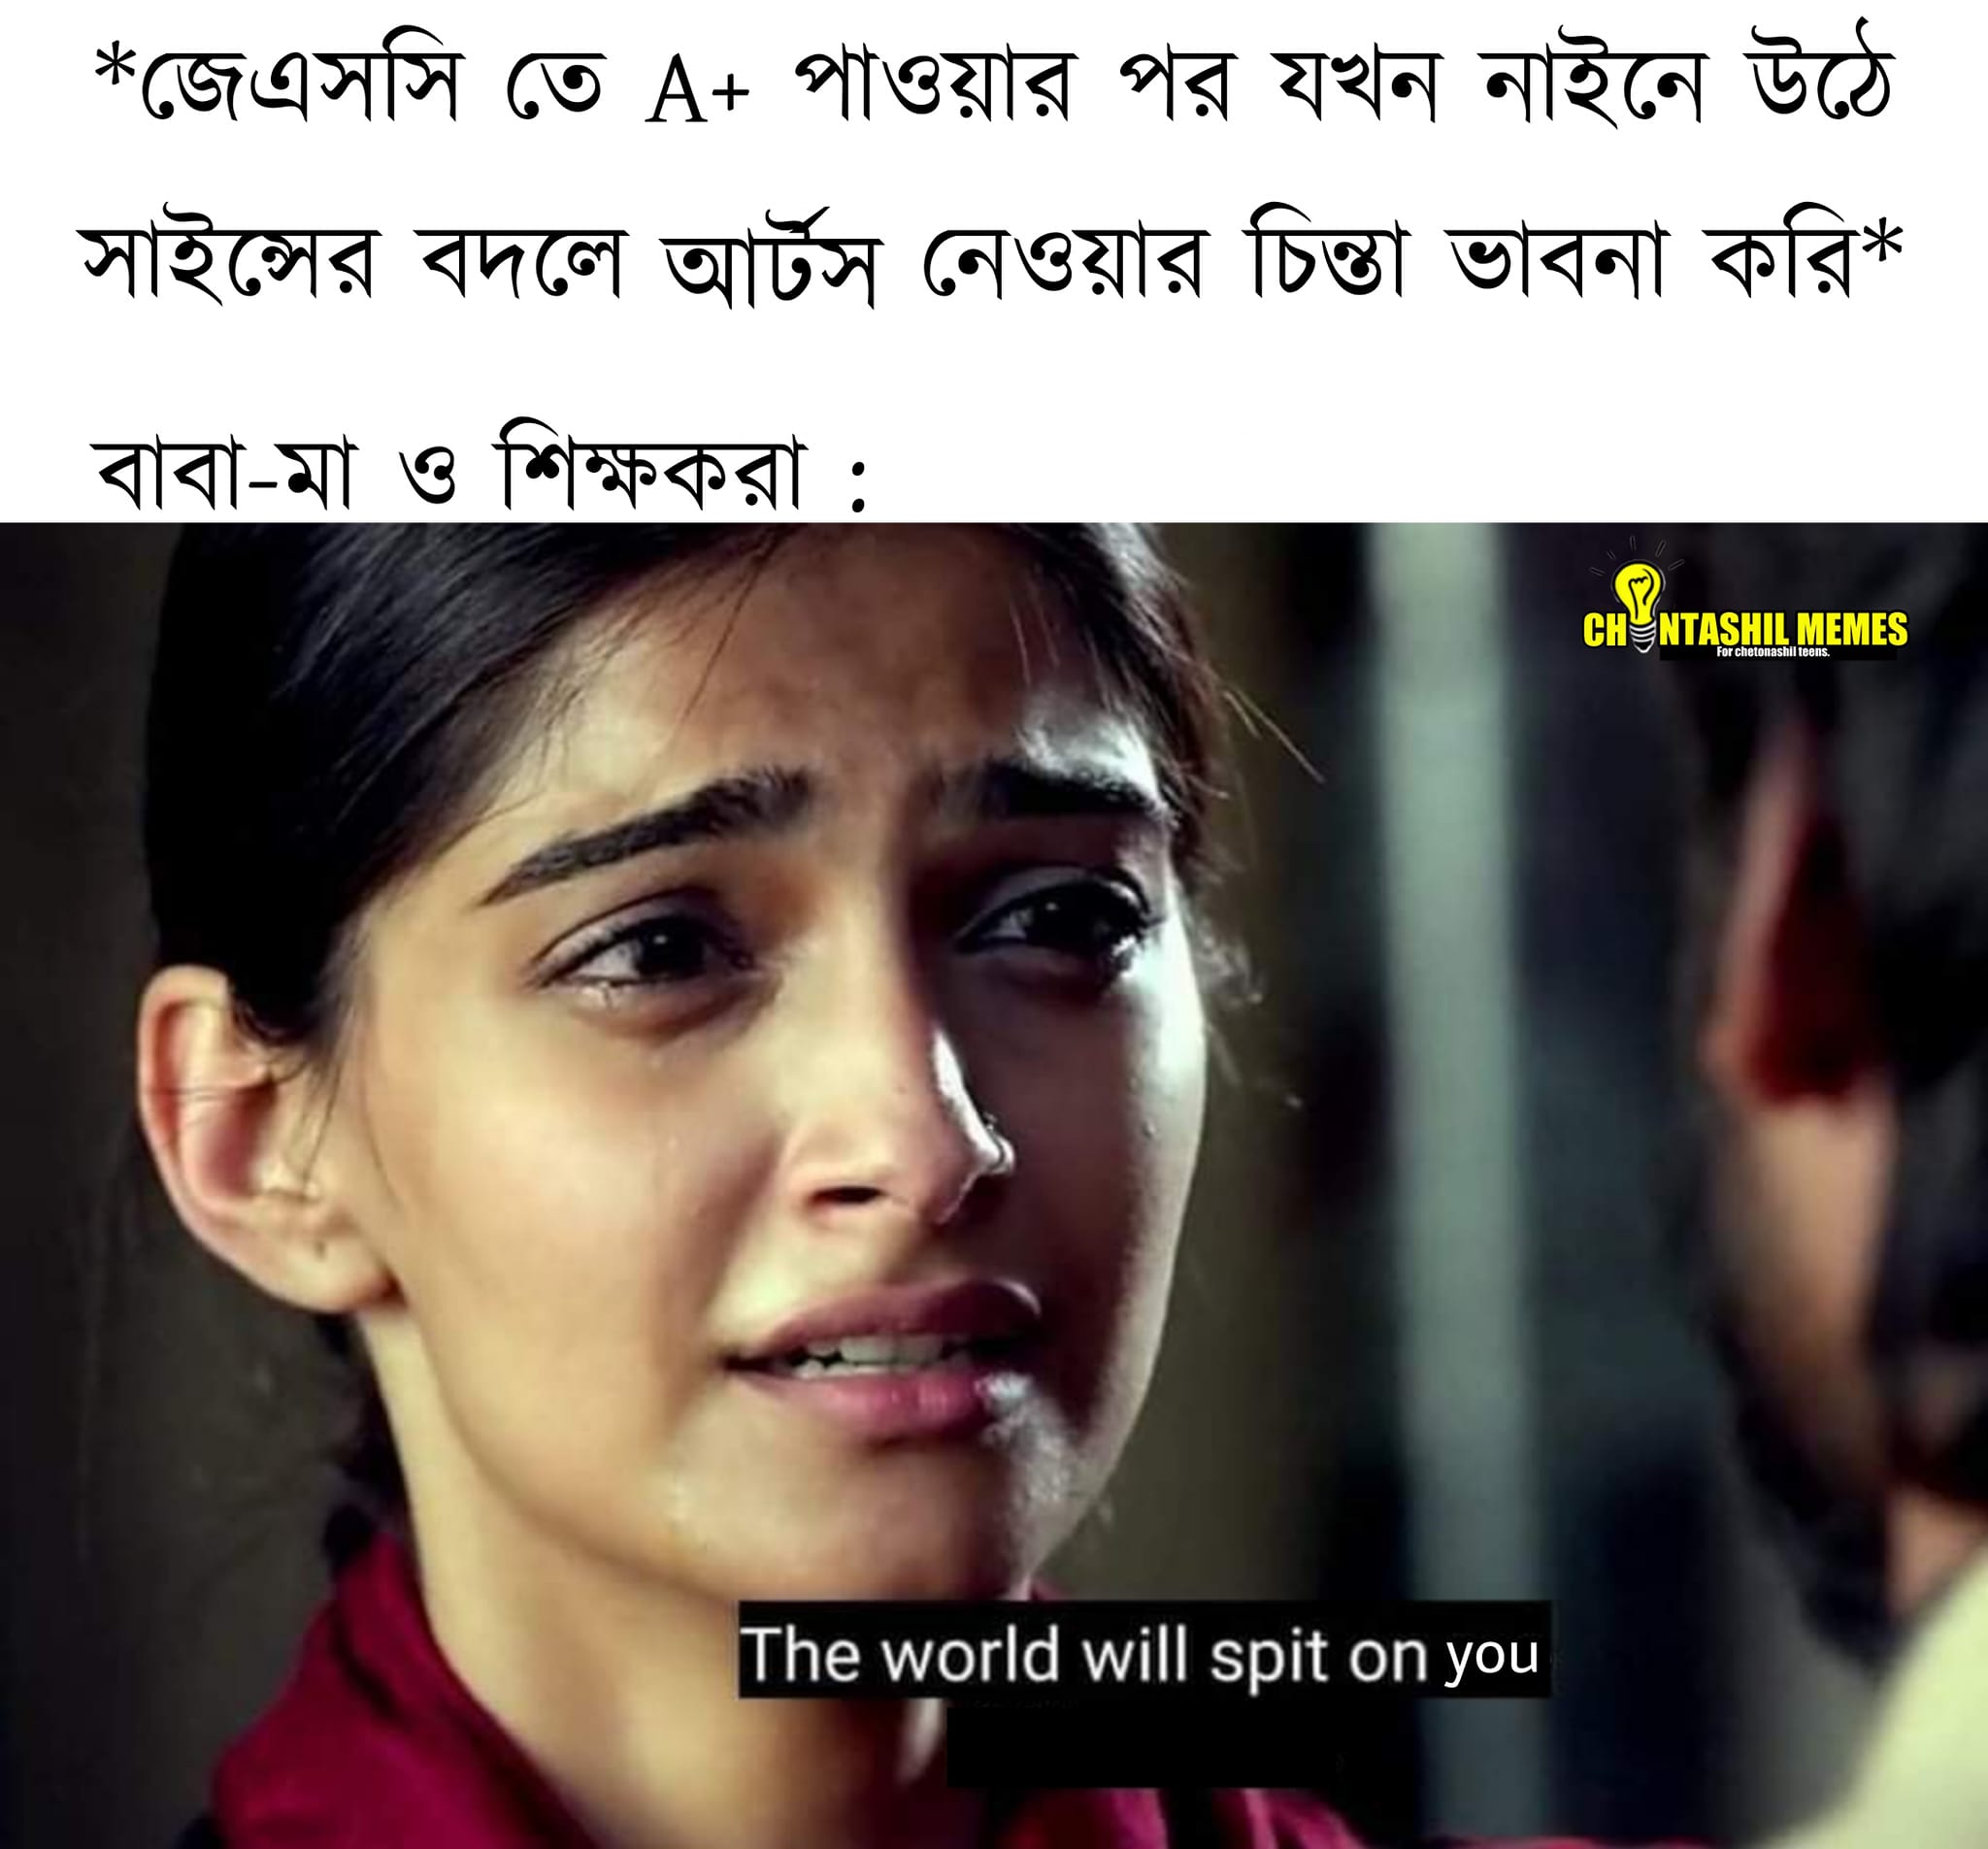
Caption: *জেএসসি তে  A+ পাওয়ার পর যখন নাইনে উঠে সাইন্সের বদলে আর্টস নেওয়ার চিন্তা ভাবনা করি*  বাবা-মা ও শিক্ষকরা : The world will spit on you
Label: non-hate